Interaction volume radius: 10 \u00c5
Interaction volume height: 30 \u00c5
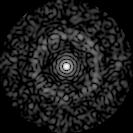
Disorder parameter: 0.83